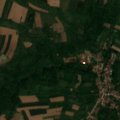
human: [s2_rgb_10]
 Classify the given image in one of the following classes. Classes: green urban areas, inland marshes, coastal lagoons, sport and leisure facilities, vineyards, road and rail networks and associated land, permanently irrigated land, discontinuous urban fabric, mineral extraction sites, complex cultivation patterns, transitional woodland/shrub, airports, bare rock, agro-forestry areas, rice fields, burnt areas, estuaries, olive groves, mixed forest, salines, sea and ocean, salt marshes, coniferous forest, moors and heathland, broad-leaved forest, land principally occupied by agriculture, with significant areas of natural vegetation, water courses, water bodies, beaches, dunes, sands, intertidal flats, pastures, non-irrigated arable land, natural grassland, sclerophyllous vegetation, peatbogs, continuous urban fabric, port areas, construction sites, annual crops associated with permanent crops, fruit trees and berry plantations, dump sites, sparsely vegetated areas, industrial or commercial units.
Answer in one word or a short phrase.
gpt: non-irrigated arable land, complex cultivation patterns, land principally occupied by agriculture, with significant areas of natural vegetation, broad-leaved forest